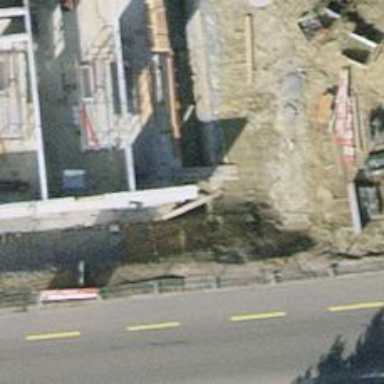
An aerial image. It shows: Concrete retaining wall.